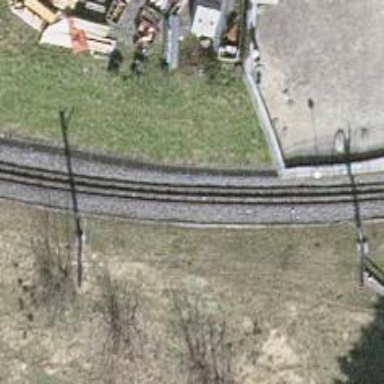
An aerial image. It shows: Narrow-gauge railway with 1 track. The tracks are electrified with contact line.